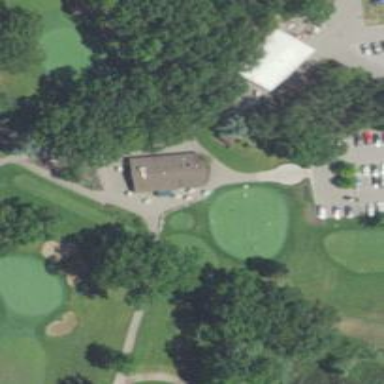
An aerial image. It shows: Pathway for golfing.